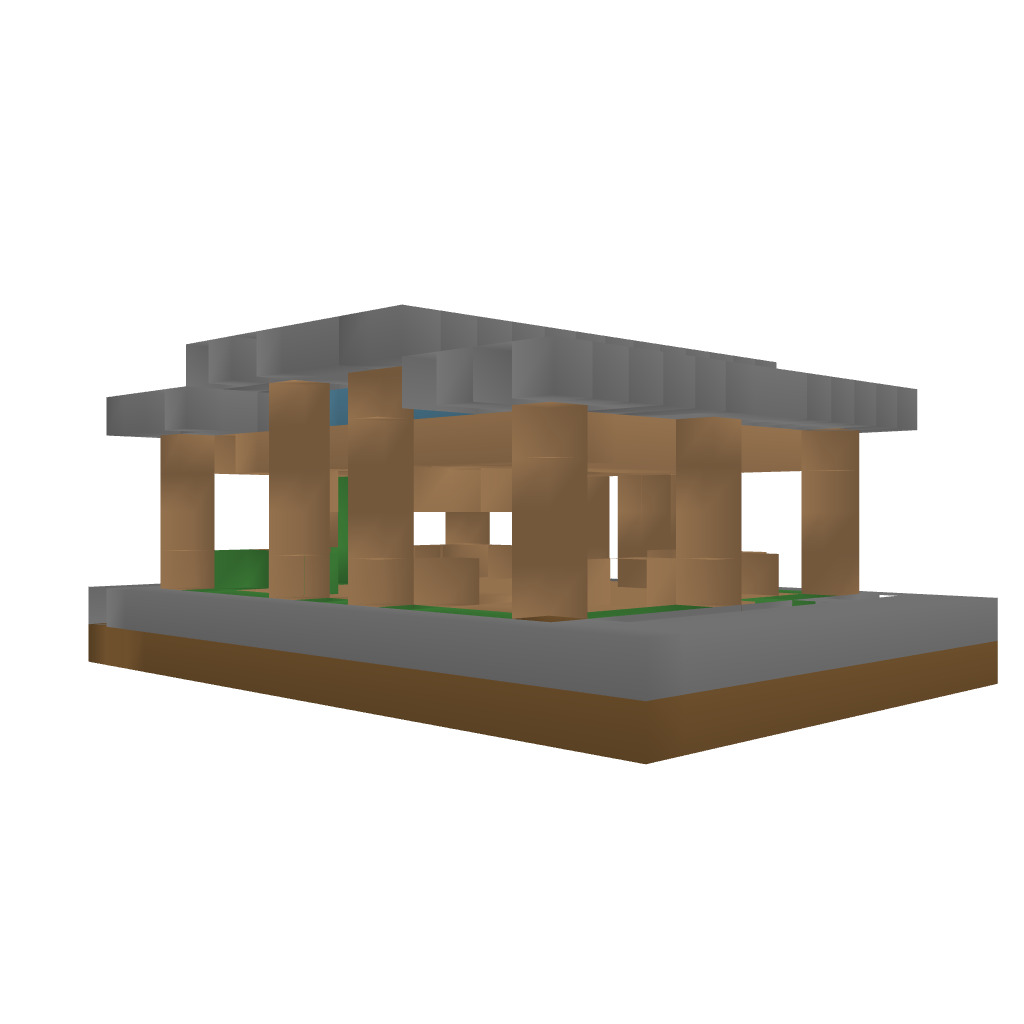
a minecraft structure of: minecraft medieval blacksmith bad low quality